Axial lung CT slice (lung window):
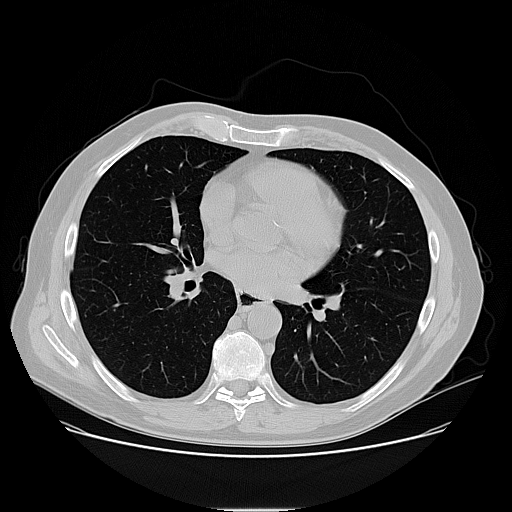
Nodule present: no